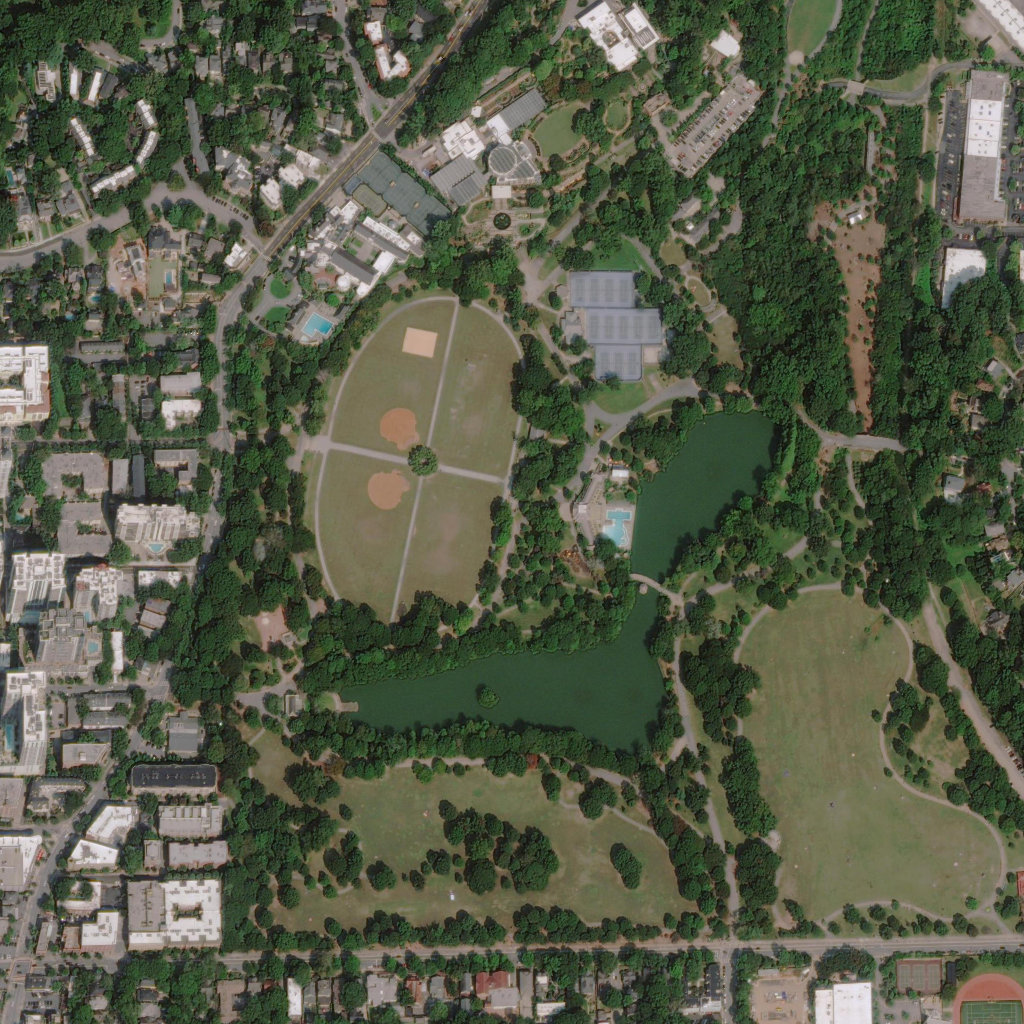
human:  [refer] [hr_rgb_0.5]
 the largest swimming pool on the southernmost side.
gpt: <box>[[58, 49, 61, 53, 0]]</box>

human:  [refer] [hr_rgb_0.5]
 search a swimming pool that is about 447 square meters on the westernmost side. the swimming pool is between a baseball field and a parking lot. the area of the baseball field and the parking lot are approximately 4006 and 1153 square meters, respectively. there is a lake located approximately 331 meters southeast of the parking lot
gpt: <box>[[29, 30, 32, 33, 0]]</box>